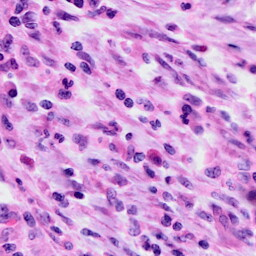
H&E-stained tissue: Cervix